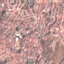
Label: Residential